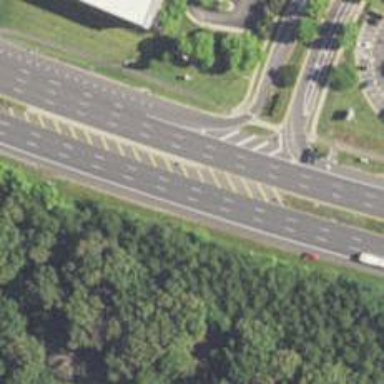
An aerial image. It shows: Primary highway that functions as expressway.